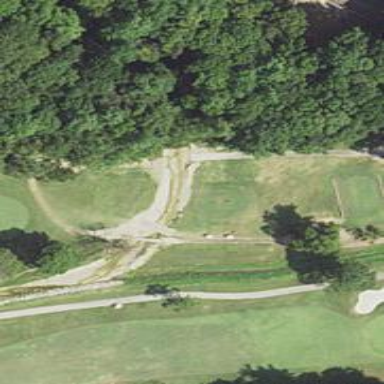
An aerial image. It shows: Service road with asphalt surface. It is bridge over golf cartpath.